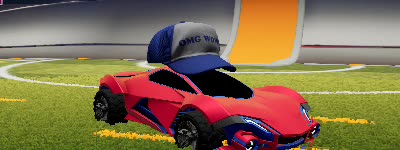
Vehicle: werewolf